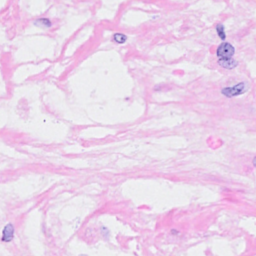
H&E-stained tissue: Breast